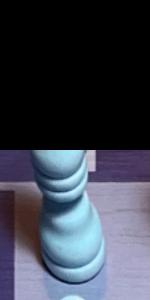
Label: Bishop_White